Question: I have created new configurable products, and attached their simple products with PHP.
Now when I edit any configurable product I see this screen:

So in absence of any Magento documentation, what do I call in PHP to perform the same function as the screen above programatically?
I have seen '$configurable_product->setConfigurableProductsData()' used in some examples, but don't think it is what I need.
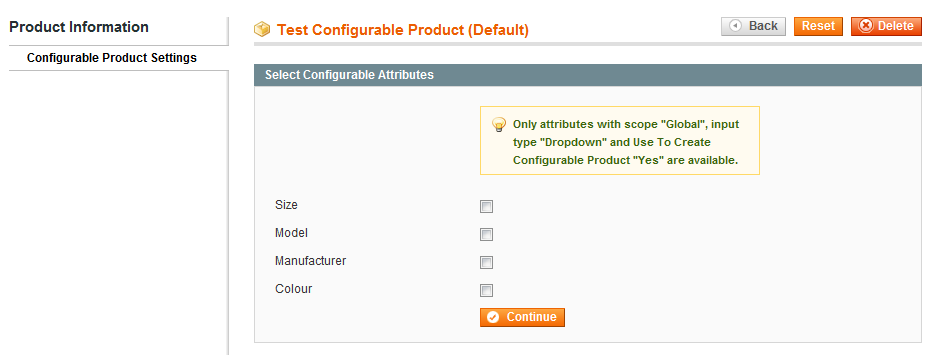
Answer: You are right, you are creating the association/link between configurable and child products but what's happening is that when you are creating your configurable product you are not setting up the that basically setups the superattribute information for that configurable product.
'''
foreach($configAttrCodes as $attrCode){
$super_attribute= Mage::getModel('eav/entity_attribute')->loadByCode('catalog_product',$attrCode->code);
$configurableAtt = Mage::getModel('catalog/product_type_configurable_attribute')->setProductAttribute($super_attribute);
$newAttributes[] = array(
'id' => $configurableAtt->getId(),
'label' => $configurableAtt->getLabel(),
'position' => $super_attribute->getPosition(),
'values' => $configurableAtt->getPrices() ? $configProduct->getPrices() : array(),
'attribute_id' => $super_attribute->getId(),
'attribute_code' => $super_attribute->getAttributeCode(),
'frontend_label' => $super_attribute->getFrontend()->getLabel(),
);
}
$existingAtt = $product->getTypeInstance()->getConfigurableAttributes();
if(empty($existingAtt) && !empty($newAttributes)){
$configProduct->setCanSaveConfigurableAttributes(true);
$configProduct->setConfigurableAttributesData($newAttributes);
$configProduct->save();
}
'''
This is small snippet should get you there, let me know if you have any questions or need further help.